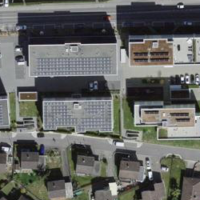
EUNIS habitat code: 54
Species observed at this site:
Certhia brachydactyla
Corvus corone
Cyanistes caeruleus
Parus major
Dryocopus martius
Milvus milvus
Dendrocopos major
Regulus regulus
Garrulus glandarius
Fringilla coelebs
Turdus merula